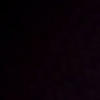
Label: space